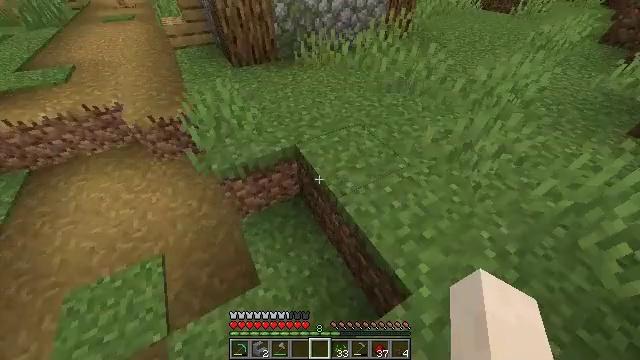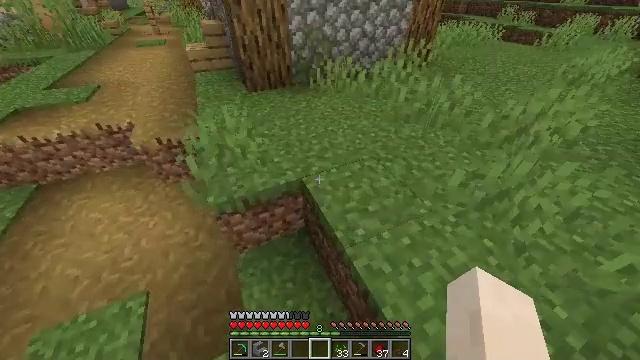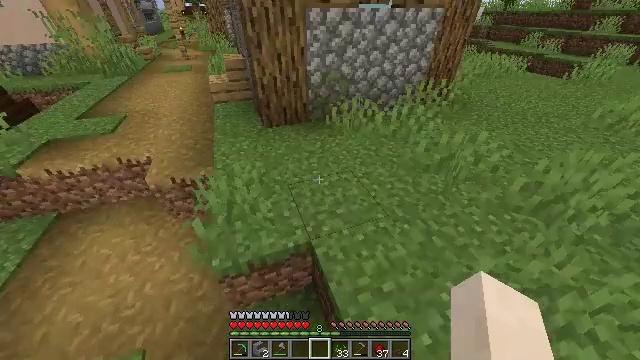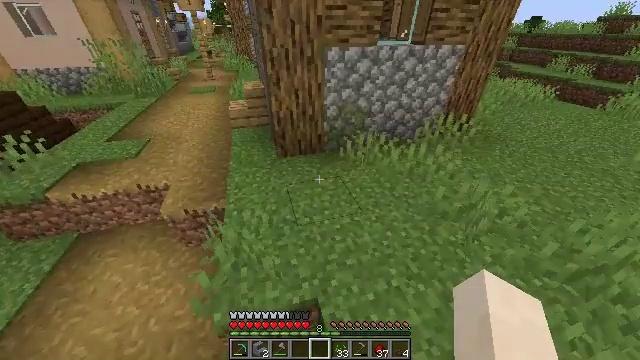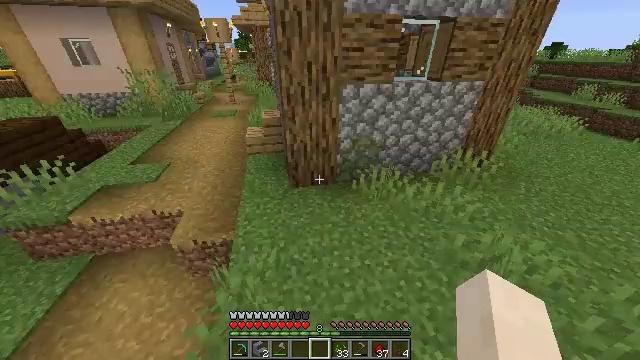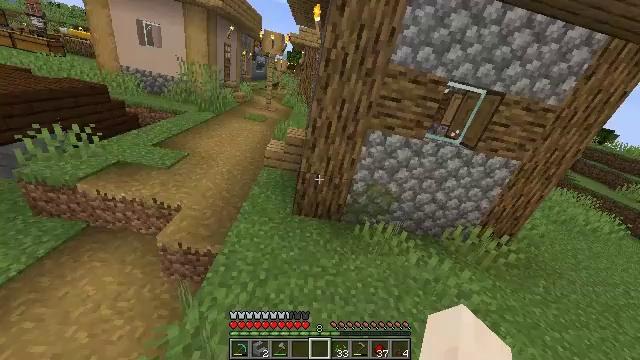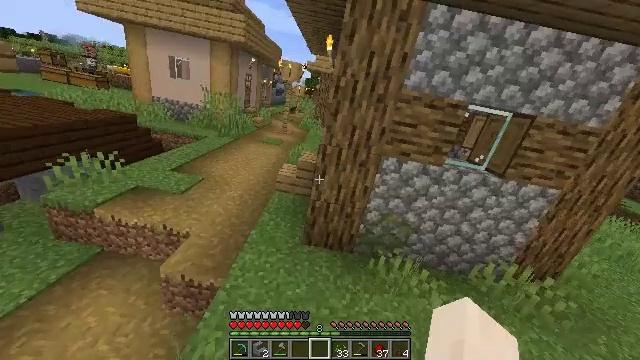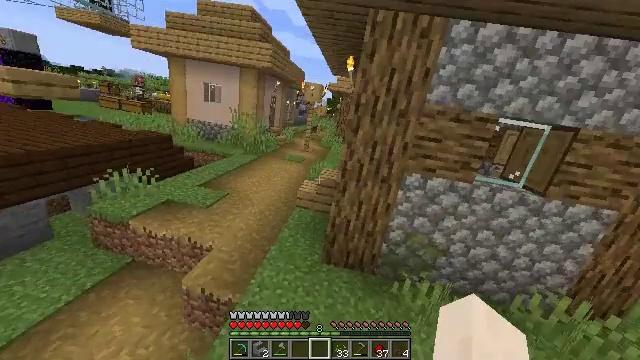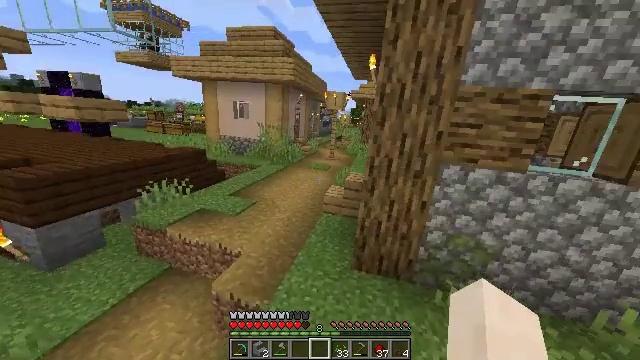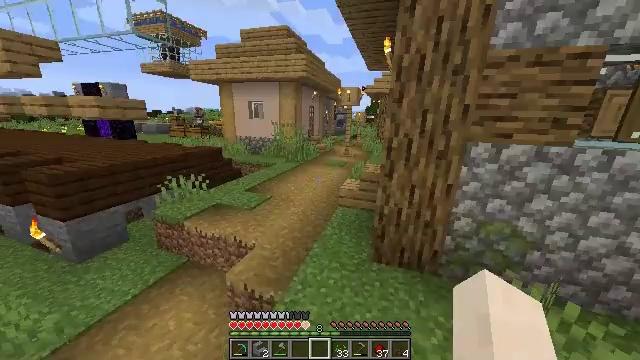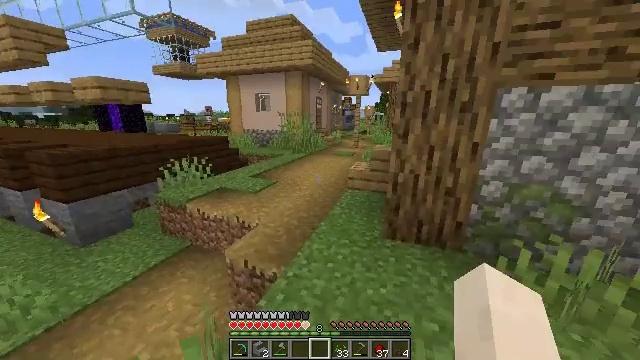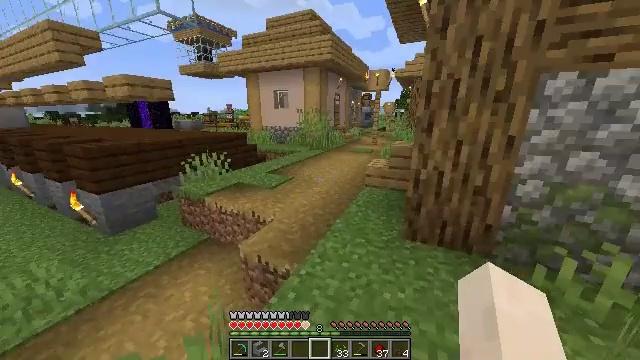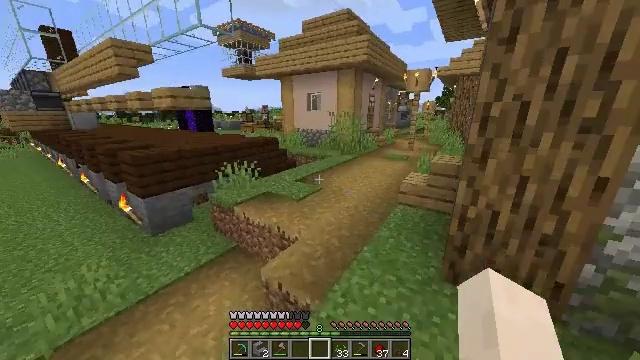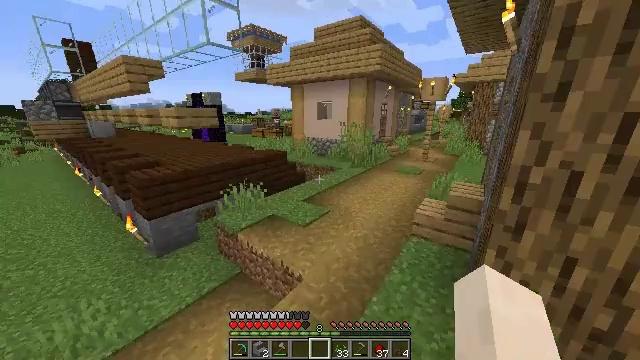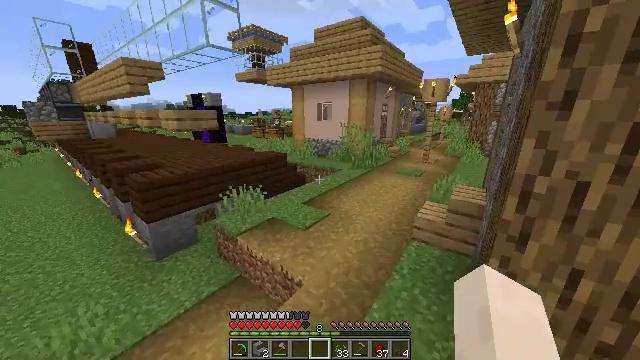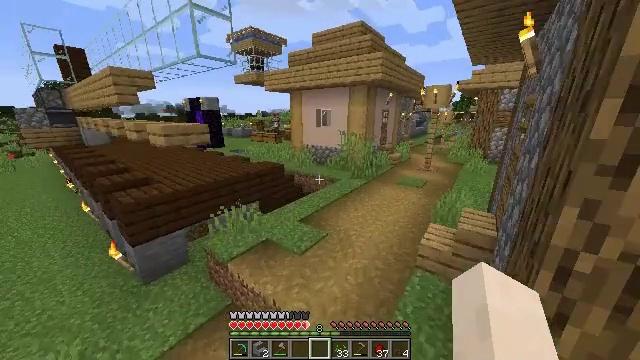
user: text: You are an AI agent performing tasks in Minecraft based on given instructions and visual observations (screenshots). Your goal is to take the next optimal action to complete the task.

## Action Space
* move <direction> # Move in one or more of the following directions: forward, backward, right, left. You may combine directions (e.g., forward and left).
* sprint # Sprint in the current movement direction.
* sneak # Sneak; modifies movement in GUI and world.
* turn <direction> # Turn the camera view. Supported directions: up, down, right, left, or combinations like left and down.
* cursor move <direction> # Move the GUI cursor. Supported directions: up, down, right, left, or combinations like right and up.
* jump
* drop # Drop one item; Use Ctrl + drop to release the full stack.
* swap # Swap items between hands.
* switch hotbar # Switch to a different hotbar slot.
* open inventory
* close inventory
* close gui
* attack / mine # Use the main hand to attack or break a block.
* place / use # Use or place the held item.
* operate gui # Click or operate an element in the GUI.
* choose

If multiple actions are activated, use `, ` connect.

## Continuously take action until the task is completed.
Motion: motion action
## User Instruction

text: Use the crafting table to make a composter.
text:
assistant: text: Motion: move forward, sprint, turn left and up
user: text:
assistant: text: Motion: move forward, sprint, turn left and up, jump
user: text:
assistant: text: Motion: move forward, sprint, turn left and up, jump
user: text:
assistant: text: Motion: move forward, sprint, turn left and up, jump
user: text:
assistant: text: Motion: move forward, turn left and up, jump
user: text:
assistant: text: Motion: move forward, turn left and up, jump
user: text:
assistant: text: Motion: move forward, turn left and up, jump
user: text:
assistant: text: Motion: move forward, turn left and up, jump
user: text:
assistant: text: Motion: move forward, turn left, jump
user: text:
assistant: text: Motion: move forward, turn left, jump
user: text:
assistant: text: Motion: move forward, sprint, turn left, jump
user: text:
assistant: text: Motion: move forward, sprint, turn left, jump
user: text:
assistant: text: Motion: move forward, sprint, turn left, jump
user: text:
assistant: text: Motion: move forward, sprint, jump
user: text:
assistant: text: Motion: move forward, jump
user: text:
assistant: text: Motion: move forward, jump
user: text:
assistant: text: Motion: move forward, jump
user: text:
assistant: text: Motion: move forward, jump
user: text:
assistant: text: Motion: move forward, jump
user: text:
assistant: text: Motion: move forward, jump
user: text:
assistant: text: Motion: move forward, sprint, jump
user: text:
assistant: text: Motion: move forward, sprint, jump
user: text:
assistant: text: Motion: move forward, sprint, jump
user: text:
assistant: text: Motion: move forward, sprint, jump
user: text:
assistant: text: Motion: move forward, sprint, jump
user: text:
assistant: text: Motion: move forward, sprint, jump
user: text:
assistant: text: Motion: move forward, jump
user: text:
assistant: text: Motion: move forward, jump
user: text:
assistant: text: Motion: move forward, jump
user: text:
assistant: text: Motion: move forward, jump